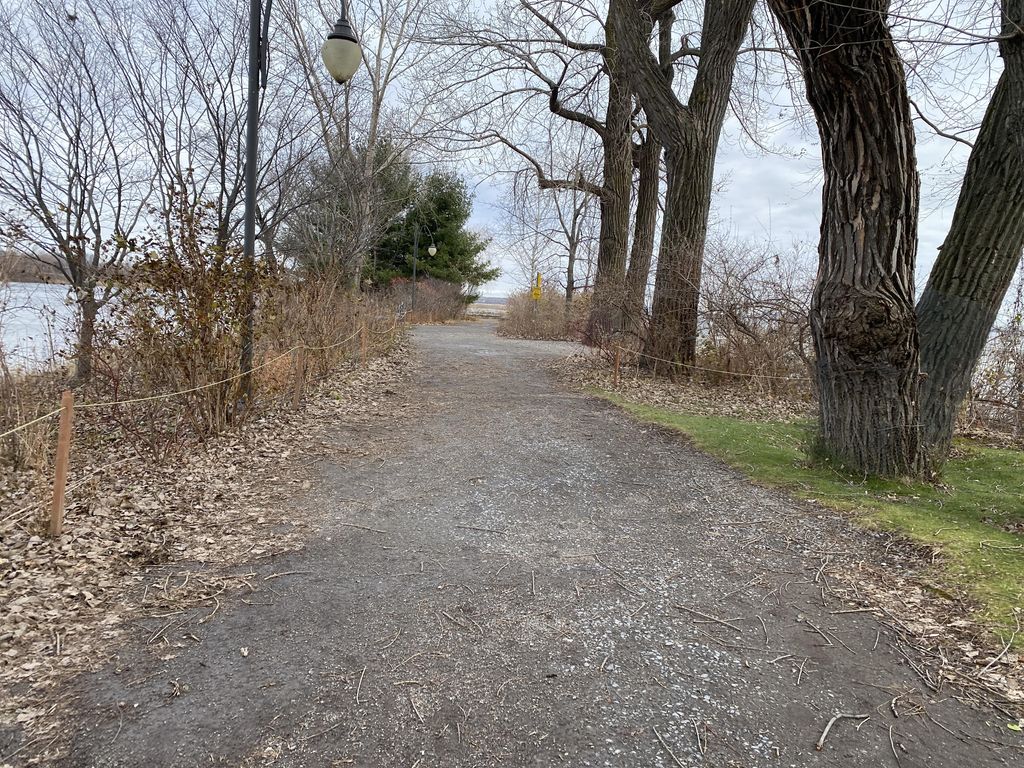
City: montreal